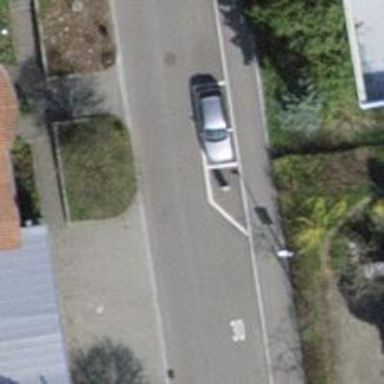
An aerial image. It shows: Chicane for traffic calming.